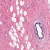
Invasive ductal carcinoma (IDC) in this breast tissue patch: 0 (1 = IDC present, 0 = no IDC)